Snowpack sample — Buffalo Mountain, Silverthorne, Colorado, USA (1/25/25, 10:11 AM MST)
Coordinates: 39.6222, -106.1139
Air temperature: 22 °F
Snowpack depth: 110 cm
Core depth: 30 cm
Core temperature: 42.8 °F
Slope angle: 12°, slope face: 102°
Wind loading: high
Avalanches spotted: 0
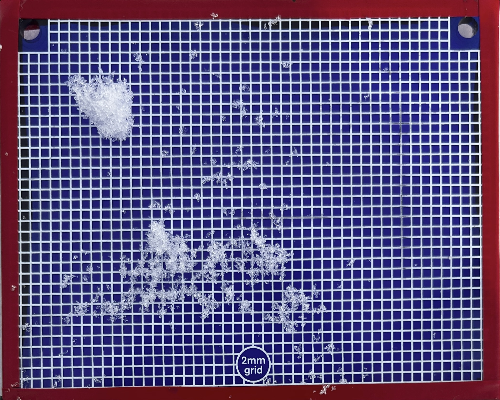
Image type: profile
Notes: No avalanches nearby, collected on the outskirts of a fire break 15 meters from the treeline, on way to Buffalo and Red Mountain